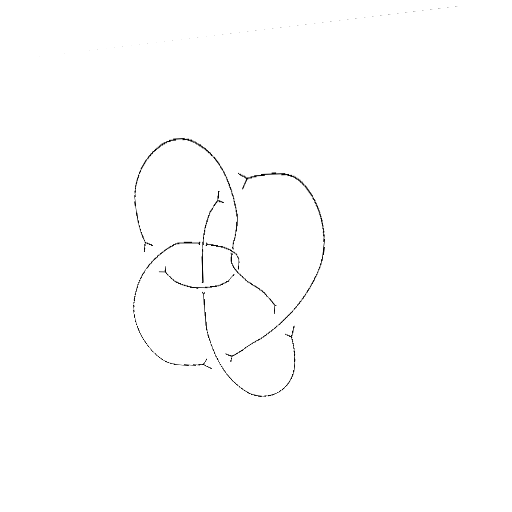
Crossing number: 8